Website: macys
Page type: account-selection
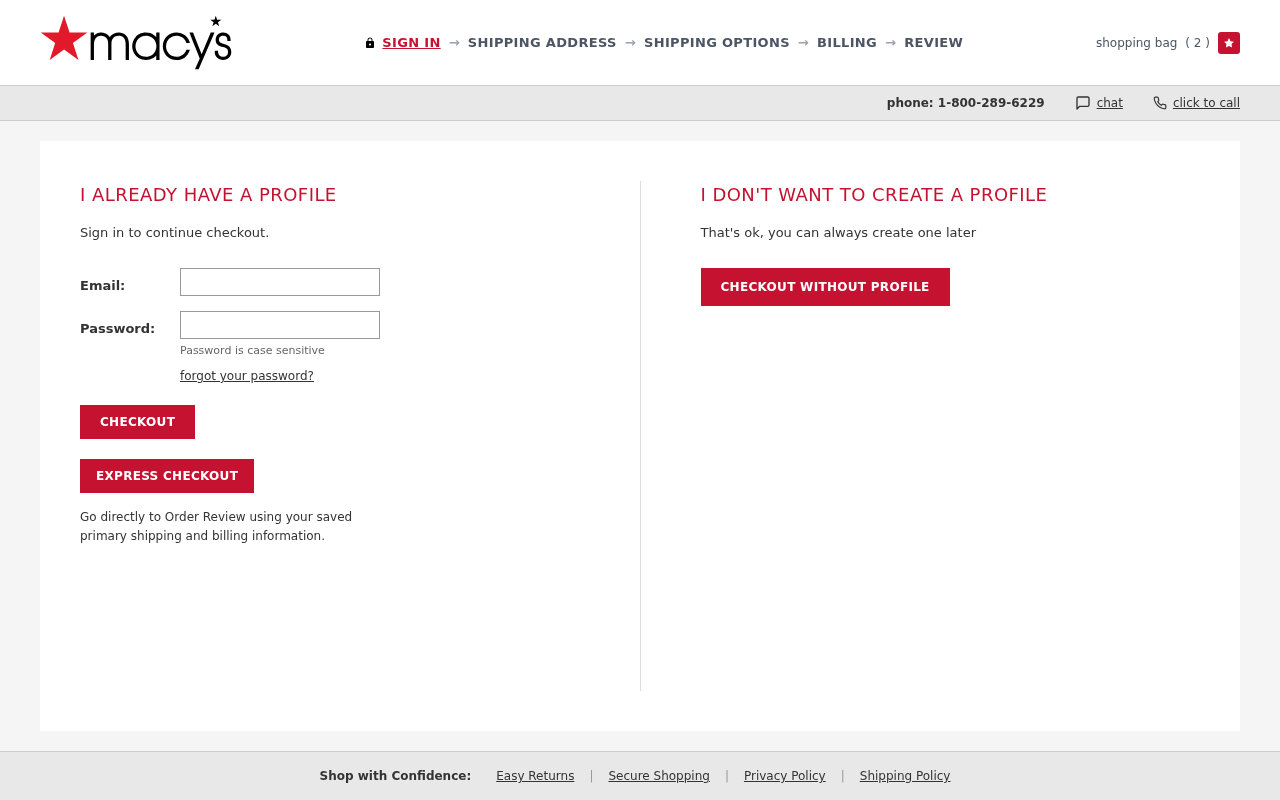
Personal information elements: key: PII_EMAIL
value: ahendricks@hotmail.com
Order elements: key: ORDER_NUM_ITEMS
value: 2